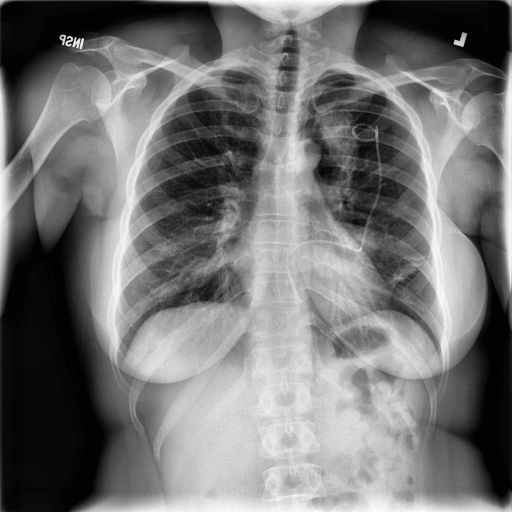
Finding: NORMAL